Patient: sex F, age 29
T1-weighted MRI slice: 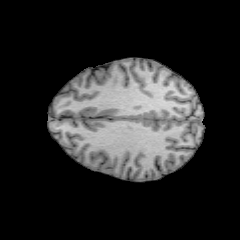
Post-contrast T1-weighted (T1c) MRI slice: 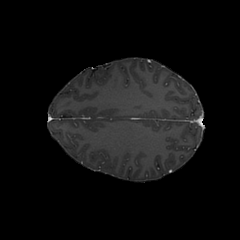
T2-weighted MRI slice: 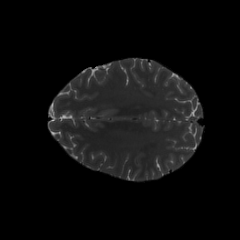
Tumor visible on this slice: no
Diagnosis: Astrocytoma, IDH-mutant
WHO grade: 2